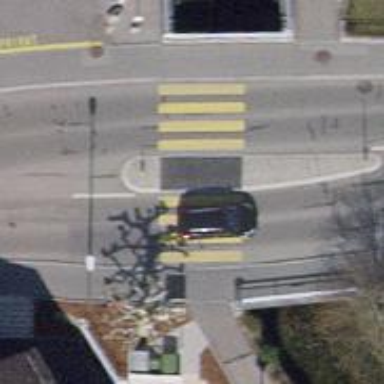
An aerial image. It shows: Marked crossing with pedestrian island.